Question: Im trying to add a dynamically generated gridView to a dynamically generated RelativeLayout, and do that for several tabs. The code is working, but . What im I doing wrong?
'''
public View createTabContent(String tag)
{
ArrayList<Item> gridArray = new ArrayList<Item>();
CustomGridViewAdapter customGridAdapter;
RelativeLayout layout = new RelativeLayout(MainHolder);
android.widget.RelativeLayout.LayoutParams params =
new RelativeLayout.LayoutParams(
LayoutParams.MATCH_PARENT, LayoutParams.WRAP_CONTENT);
layout.setLayoutParams(params);
layout.setId(tab_id);
GridView dynGrid = new GridView(ManageRooms.this);
dynGrid.setId(someID);
gridArray.add(new Item(homeIcon,"Home"));
...
customGridAdapter =
new CustomGridViewAdapter(ManageRooms.this, R.layout.row_grid, gridArray);
dynGrid.setAdapter(customGridAdapter);
layout.addView(dynGrid);
return layout;
}
'''
row_grid.xml
'''
<LinearLayout xmlns:android="http://schemas.android.com/apk/res/android"
xmlns:tools="http://schemas.android.com/tools"
android:layout_width="wrap_content"
android:layout_height="wrap_content"
android:orientation="vertical"
android:padding="5dp" >
<ImageView
android:id="@+id/item_image"
android:layout_width="50dp"
android:layout_height="50dp"
android:layout_marginRight="10dp"
android:src="@drawable/nfc" >
</ImageView>
<TextView
android:id="@+id/item_text"
android:layout_width="wrap_content"
android:layout_height="wrap_content"
android:layout_marginTop="5dp"
android:textSize="15sp" >
</TextView>
</LinearLayout>
'''

Should be fairly easy to fix, but cant find any solution. Any help would be highly appreciated :)
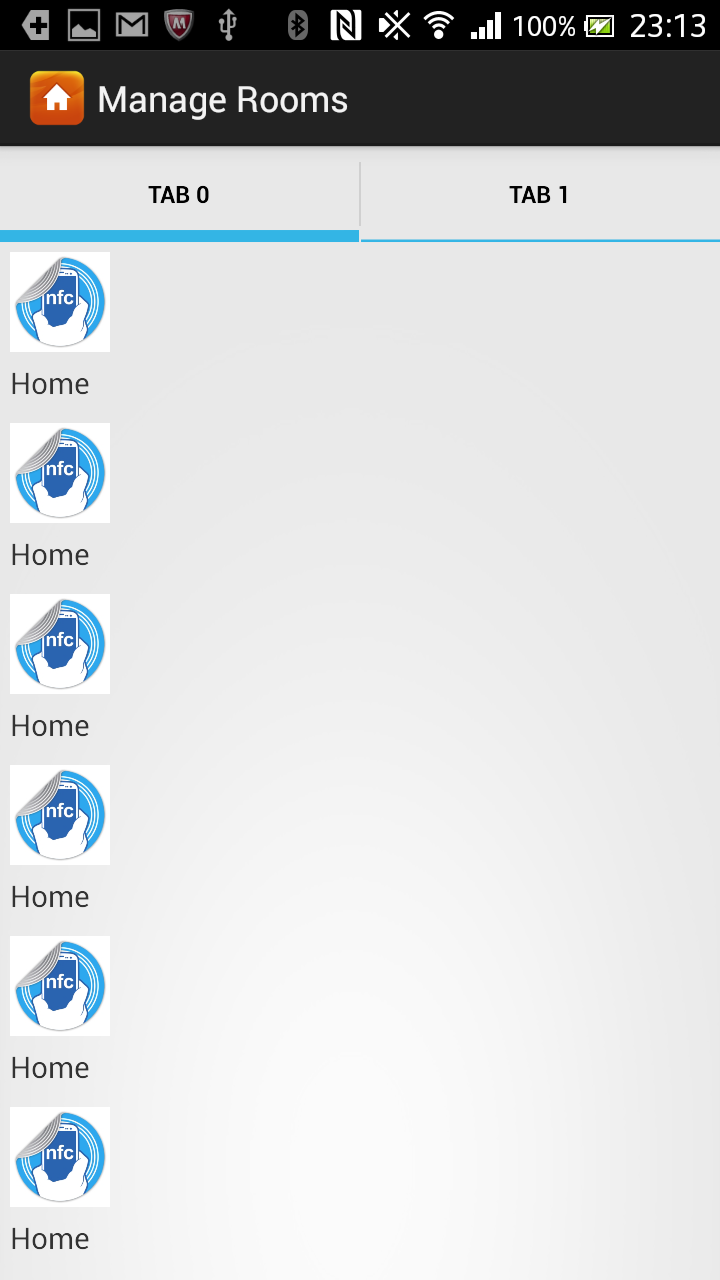
Answer: Try adding this: You need to tell the GridView to fit the columns:
'''
dynGrid.setLayoutParams(new ViewGroup.LayoutParams(
ViewGroup.LayoutParams.MATCH_PARENT,
ViewGroup.LayoutParams.MATCH_PARENT));
dynGrid.setNumColumns(GridView.AUTO_FIT);
dynGrid.setStretchMode(GridView.STRETCH_COLUMN_WIDTH);
dynGrid.setGravity(Gravity.CENTER);
dynGrid.setColumnWidth(dpToPx(60));
private int dpToPx(int dp)
{
float density = getResources().getDisplayMetrics().density;
return Math.round((float) dp * density);
}
'''
Would be easier to define the GridView in XML and inflate here instead, though.